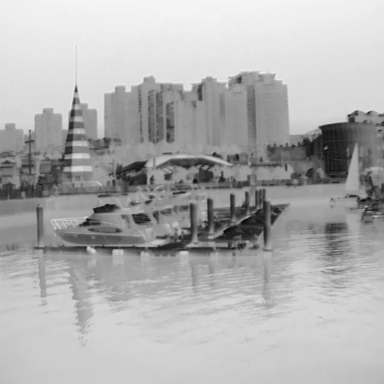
There is a sailboat in the infrared image.